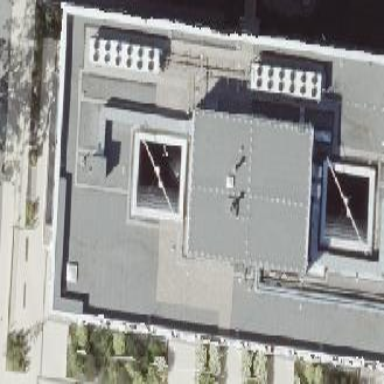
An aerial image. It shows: Hospital building with roof made of tar paper.